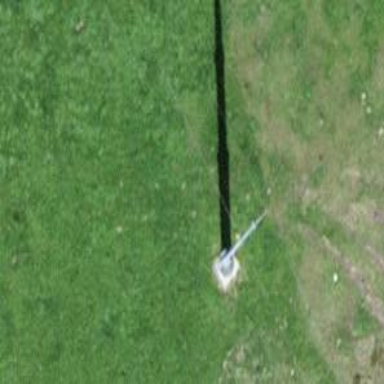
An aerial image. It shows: Pylon used for aerialway.